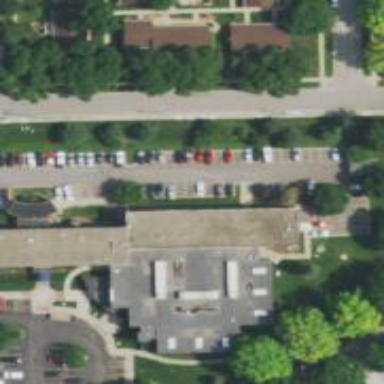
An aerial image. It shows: Healthcare facility identified as hospital.